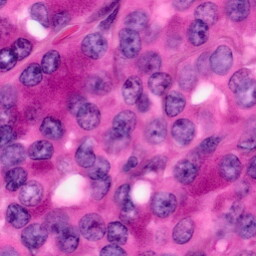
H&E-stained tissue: Pancreatic